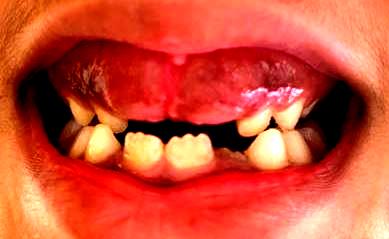
Condition: hypodontia